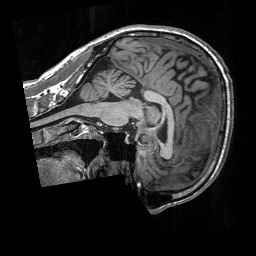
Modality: T1w
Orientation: sagittal
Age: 53
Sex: male
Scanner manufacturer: siemens
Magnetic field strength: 3 T
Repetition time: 2.4 s
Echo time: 0.00226 s